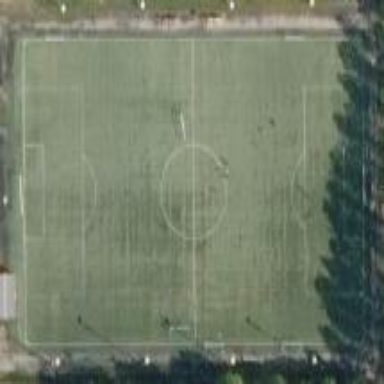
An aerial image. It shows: Soccer pitch with artificial turf designed for leisure and sports activities.